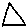
Label: triangle